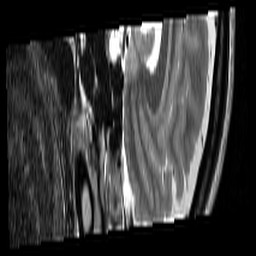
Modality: T2w
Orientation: sagittal
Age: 44
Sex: female
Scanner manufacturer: siemens
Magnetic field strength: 3 T
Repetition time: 7 s
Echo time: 0.085 s